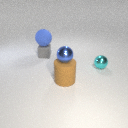
large blue rubber sphere above small gray rubber cube